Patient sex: M
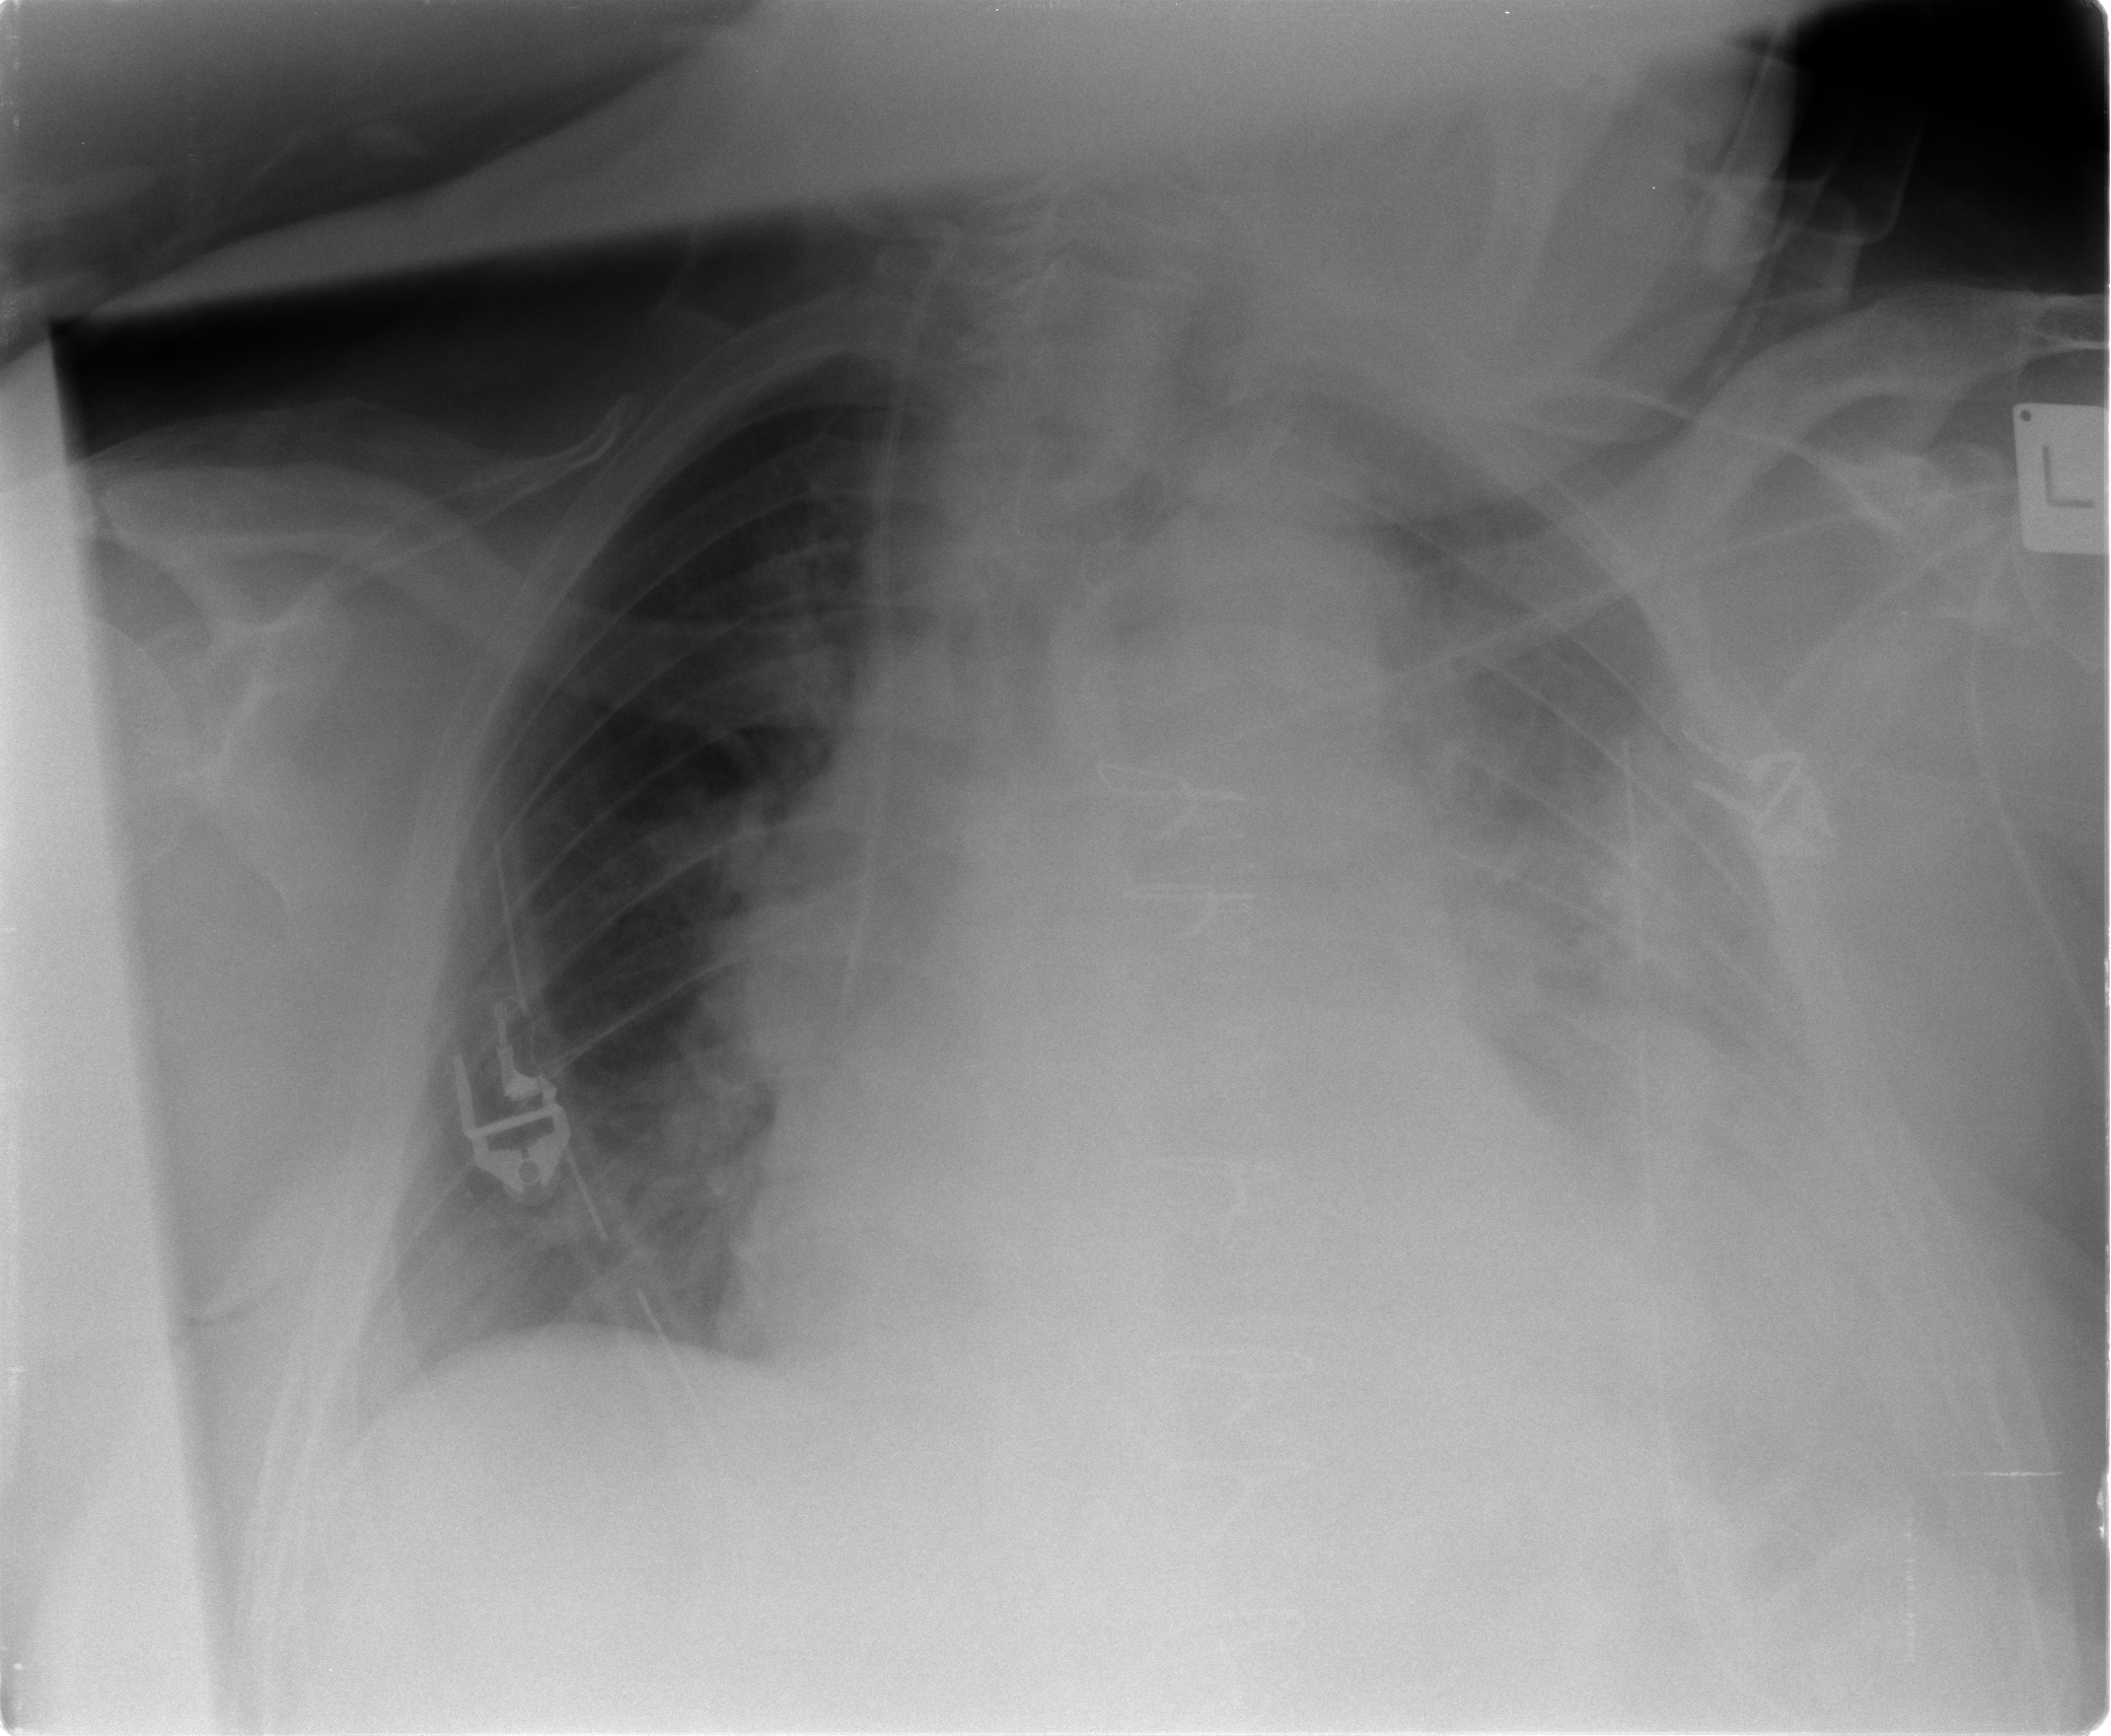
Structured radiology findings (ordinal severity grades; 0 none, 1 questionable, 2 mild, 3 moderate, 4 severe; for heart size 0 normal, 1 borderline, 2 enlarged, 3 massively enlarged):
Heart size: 2
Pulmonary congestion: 2
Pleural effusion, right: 2
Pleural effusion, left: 3
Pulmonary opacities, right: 1
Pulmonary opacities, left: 2
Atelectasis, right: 2
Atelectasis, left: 3